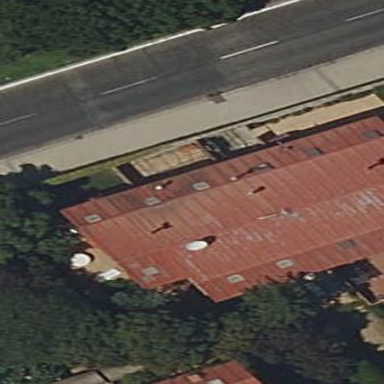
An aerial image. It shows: Terrace building.